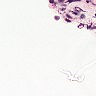
Metastatic tissue present: no